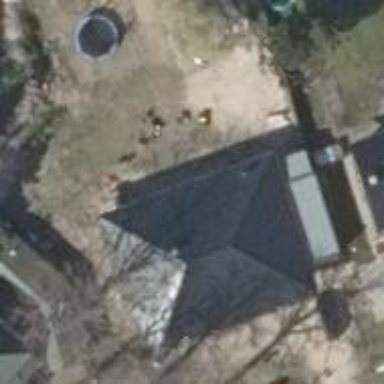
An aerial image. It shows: Simple house.